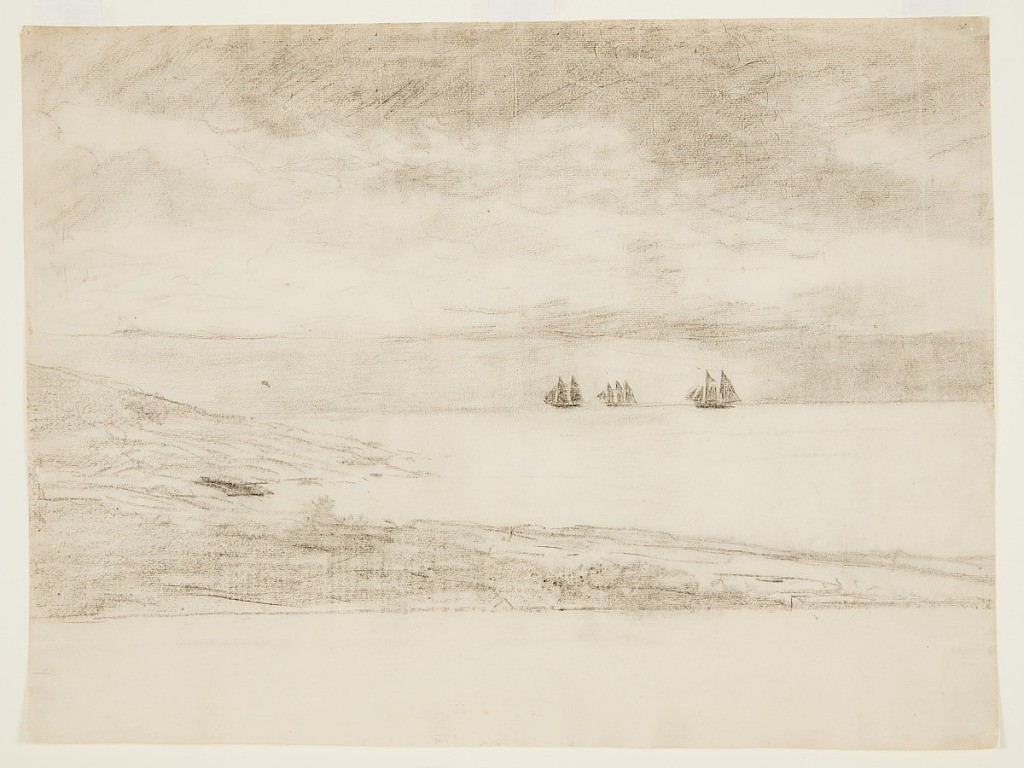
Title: Seascape, Prout's Neck
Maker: Winslow Homer, American, 1836–1910
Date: ca. 1884
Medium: Charcoal on buff-colored wove paper
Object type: Drawing
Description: Seascape with a low rocky shoreline in foreground and a high cliff at left with three schooners just visible on water, at middleground, under an overcast sky.